Question: Not providing any size for a surface will make the surface taking the size of it's parent, for an image we call this a "fill".

But this distord the image, now how to make a surface (or whatever element with a size) to fit it's parent height or width keeping the elements ratio ?
Minimal code example:
'''
var Engine = require('famous/core/Engine');
var Surface = require('famous/core/Surface');
var mainContext = Engine.createContext();
var firstSurface = new Surface({
size: [200, 100],
content: 'How to make this surface fit its parent (mainContext) keeping the 2/1 size ratio ?',
properties: {
backgroundColor: 'orange'
}
});
mainContext.add(firstSurface);
'''
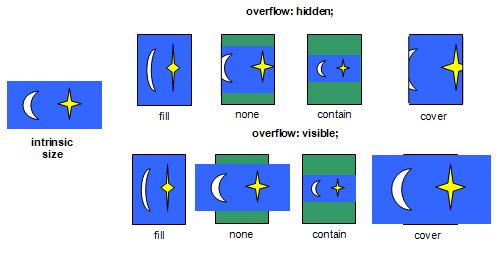
Answer: You can use the sizeFrom method on Modifier. The 'from' functions of Modifier are very useful in that you do not need to worry about binding to the engine resize event. Here is an example of what you are trying to achieve..
Hope this helps!
'''
var Engine = require('famous/core/Engine');
var Surface = require('famous/core/Surface');
var Modifier = require('famous/core/Modifier');
var mainContext = Engine.createContext();
var firstSurface = new Surface({
size: [undefined, undefined],
content: 'How to make this surface fit its parent (mainContext) keeping the 2/1 size ratio ?',
properties: {
backgroundColor: 'orange'
}
});
firstSurface.mod = new Modifier({ origin: [0.5,0.5] });
firstSurface.mod.sizeFrom(function(){
ratio = (2.0/1.0) ;
contextSize = mainContext.getSize() ;
contextRatio = contextSize[0] / contextSize[1] ;
width = ratio > contextRatio ? contextSize[0] : contextSize[1] * ratio ;
height = width / ratio ;
return [width,height] ;
});
mainContext.add(firstSurface.mod).add(firstSurface);
'''